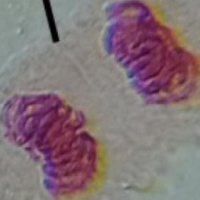
Label: telophase